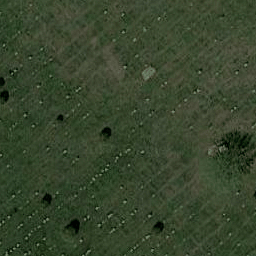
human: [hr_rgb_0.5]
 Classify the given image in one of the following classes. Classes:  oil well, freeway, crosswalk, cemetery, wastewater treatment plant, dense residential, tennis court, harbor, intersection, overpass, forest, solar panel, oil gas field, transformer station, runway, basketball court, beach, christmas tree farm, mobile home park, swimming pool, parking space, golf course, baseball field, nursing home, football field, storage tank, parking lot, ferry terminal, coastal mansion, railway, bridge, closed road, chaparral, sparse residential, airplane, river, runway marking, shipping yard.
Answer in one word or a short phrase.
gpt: cemetery